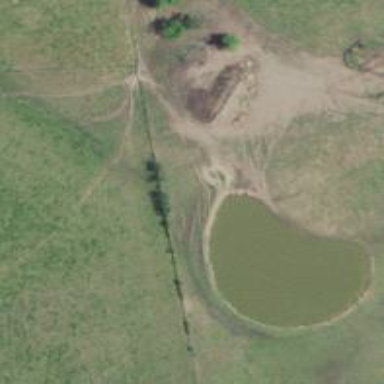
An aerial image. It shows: Pond surrounded by natural water.